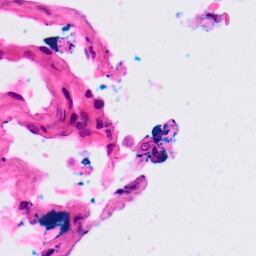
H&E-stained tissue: Lung